Field crop: tomato
Growth stage: 1
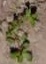
Species: portulaca